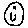
Label: smiley face